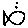
Label: fish